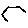
Label: hexagon